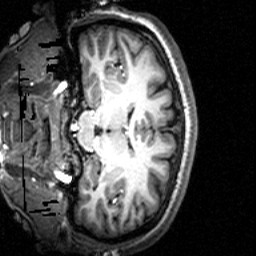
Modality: T1w
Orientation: coronal
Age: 20
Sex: female